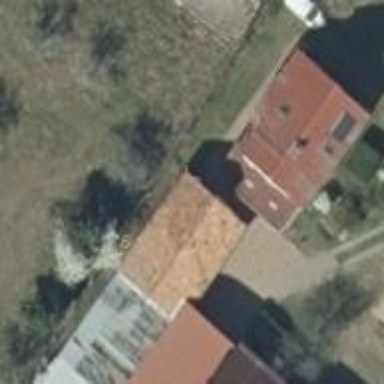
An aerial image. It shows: Flat-roofed house.